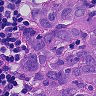
Metastatic tissue present: yes